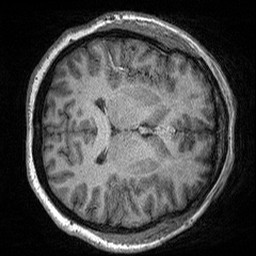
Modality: T1w
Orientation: axial
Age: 42
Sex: female
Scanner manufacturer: siemens
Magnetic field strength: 3 T
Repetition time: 2.3 s
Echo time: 0.00298 s